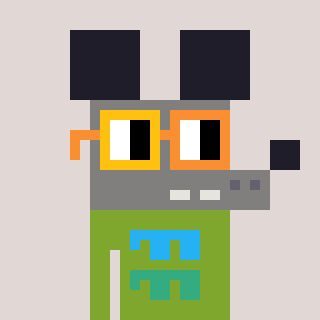
a pixel art character with square yellow and orange glasses, a mouse-shaped head and a slimegreen-colored body on a warm background